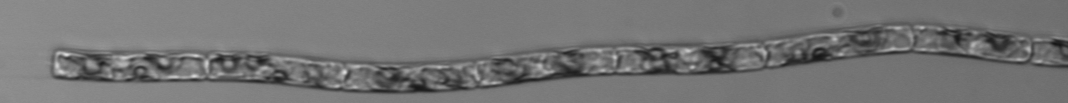
Label: Guinardia_delicatula